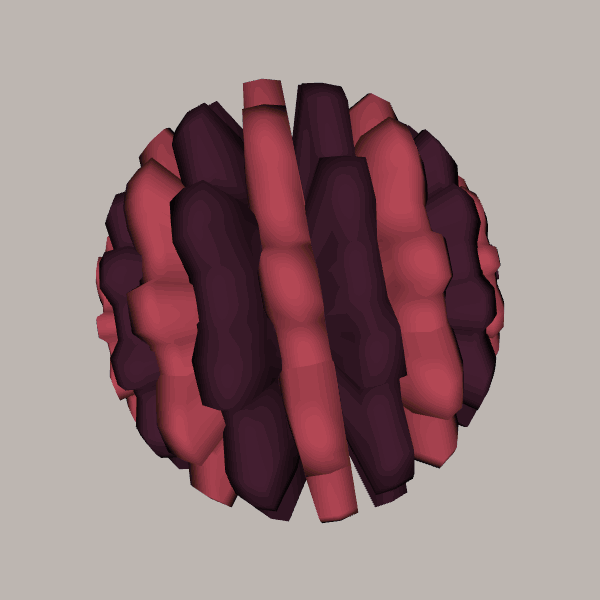
Background: light